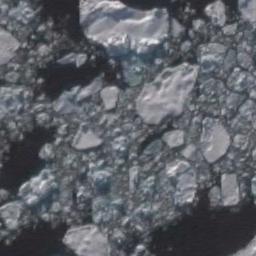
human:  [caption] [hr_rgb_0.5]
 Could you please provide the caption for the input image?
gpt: Countless ice cubes of all sizes are closely connected into a large piece floating on the deep blue sea surface, Covering the sea surface .

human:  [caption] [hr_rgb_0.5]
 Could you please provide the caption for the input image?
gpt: The sea is surrounded by sea ice .

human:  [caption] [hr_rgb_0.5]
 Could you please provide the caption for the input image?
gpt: A lot of sea ice of different sizes and thickness gathers together and the color of the seawater is deep blue .

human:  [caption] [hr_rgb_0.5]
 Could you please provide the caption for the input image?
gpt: There are many ice on the black sea .

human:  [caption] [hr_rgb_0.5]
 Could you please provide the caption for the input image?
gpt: There are many sea ice linked into sheets .